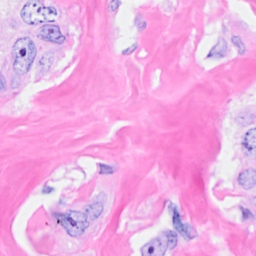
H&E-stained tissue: Breast